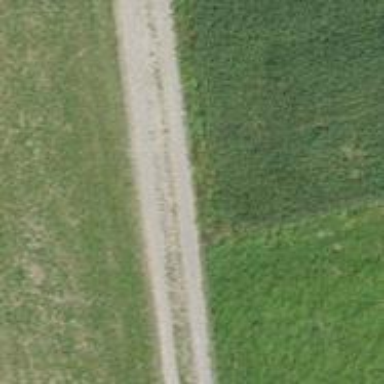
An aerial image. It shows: Compacted track with grade2 level.